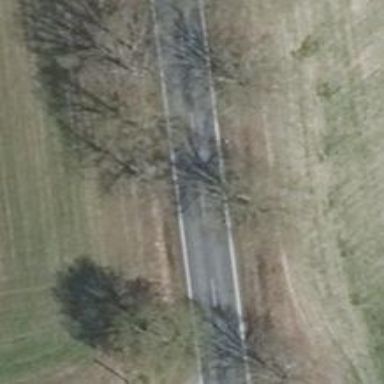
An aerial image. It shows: Deciduous broadleaved tree.